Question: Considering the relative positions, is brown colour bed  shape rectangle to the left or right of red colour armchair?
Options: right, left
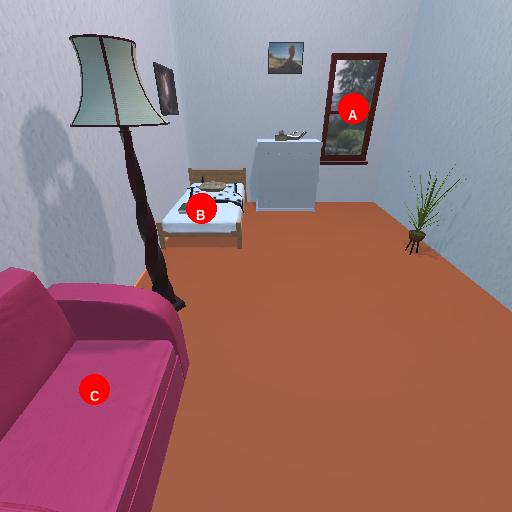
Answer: right